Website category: jobs
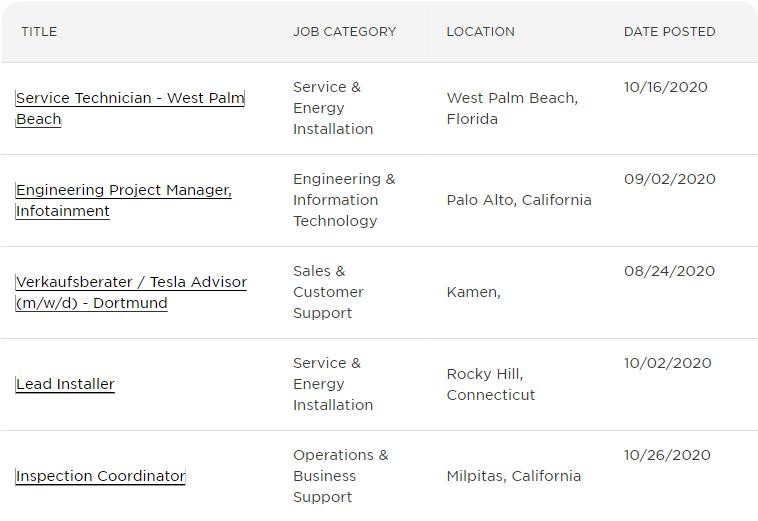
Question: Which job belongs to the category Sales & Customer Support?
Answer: Verkaufsberater / Tesla Advisor (m/w/d) - Dortmund

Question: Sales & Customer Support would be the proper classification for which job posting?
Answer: Verkaufsberater / Tesla Advisor (m/w/d) - Dortmund

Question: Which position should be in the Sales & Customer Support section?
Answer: Verkaufsberater / Tesla Advisor (m/w/d) - Dortmund

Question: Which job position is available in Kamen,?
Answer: Verkaufsberater / Tesla Advisor (m/w/d) - Dortmund

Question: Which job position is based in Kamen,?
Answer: Verkaufsberater / Tesla Advisor (m/w/d) - Dortmund

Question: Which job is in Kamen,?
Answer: Verkaufsberater / Tesla Advisor (m/w/d) - Dortmund

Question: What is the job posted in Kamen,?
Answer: Verkaufsberater / Tesla Advisor (m/w/d) - Dortmund

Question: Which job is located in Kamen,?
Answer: Verkaufsberater / Tesla Advisor (m/w/d) - Dortmund

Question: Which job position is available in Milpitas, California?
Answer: Inspection Coordinator

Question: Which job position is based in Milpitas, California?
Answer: Inspection Coordinator

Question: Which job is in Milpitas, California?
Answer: Inspection Coordinator

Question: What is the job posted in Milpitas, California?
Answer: Inspection Coordinator

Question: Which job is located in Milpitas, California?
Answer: Inspection Coordinator

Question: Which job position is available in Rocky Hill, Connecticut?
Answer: Lead Installer

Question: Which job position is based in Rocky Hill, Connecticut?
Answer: Lead Installer

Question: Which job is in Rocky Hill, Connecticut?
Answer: Lead Installer

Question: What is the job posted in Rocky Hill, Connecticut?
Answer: Lead Installer

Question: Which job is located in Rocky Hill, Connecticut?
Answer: Lead Installer

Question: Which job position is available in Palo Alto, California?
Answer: Engineering Project Manager, Infotainment

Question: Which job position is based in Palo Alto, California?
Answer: Engineering Project Manager, Infotainment

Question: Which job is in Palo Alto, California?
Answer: Engineering Project Manager, Infotainment

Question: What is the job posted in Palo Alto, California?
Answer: Engineering Project Manager, Infotainment

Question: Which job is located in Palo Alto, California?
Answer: Engineering Project Manager, Infotainment

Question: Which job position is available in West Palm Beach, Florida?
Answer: Service Technician - West Palm Beach

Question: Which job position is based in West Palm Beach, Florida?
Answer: Service Technician - West Palm Beach

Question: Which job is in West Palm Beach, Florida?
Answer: Service Technician - West Palm Beach

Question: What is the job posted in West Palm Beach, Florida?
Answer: Service Technician - West Palm Beach

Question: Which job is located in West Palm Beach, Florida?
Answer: Service Technician - West Palm Beach